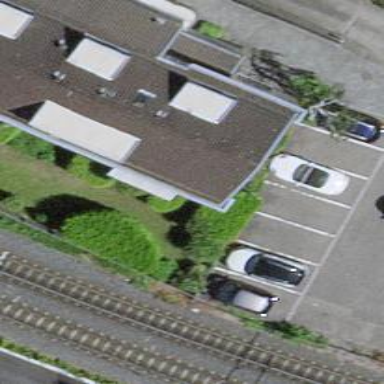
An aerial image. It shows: Street-side parking area.